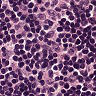
Metastatic tissue present: no